Field crop: maize
Growth stage: 2
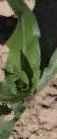
Species: maize